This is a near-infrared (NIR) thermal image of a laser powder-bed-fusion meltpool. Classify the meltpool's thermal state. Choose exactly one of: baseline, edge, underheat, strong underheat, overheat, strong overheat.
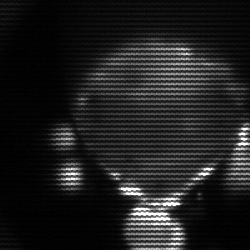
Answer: edge